Field crop: maize
Growth stage: 2
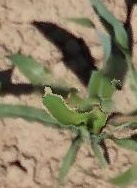
Species: maize